Aerial crown-view tile of a tropical tree (Barro Colorado Island, Panama), acquired 20240918:
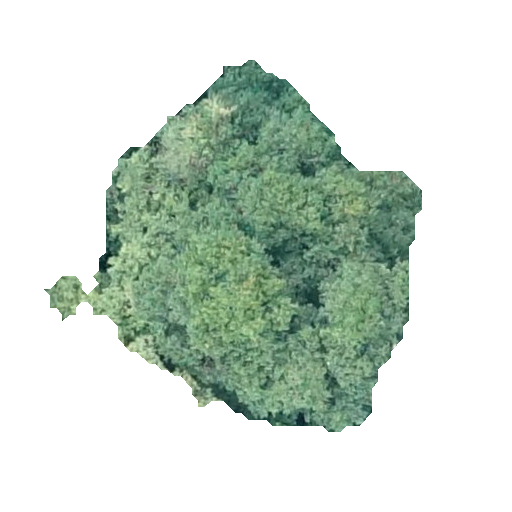
Species: Trichilia tuberculata
GBIF accepted scientific name: Trichilia tuberculata
Crown area: 130.857 m²